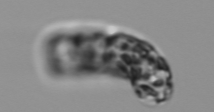
Label: Guinardia_striata